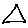
Label: triangle